Field crop: maize
Growth stage: 2
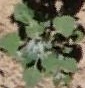
Species: chenopodium